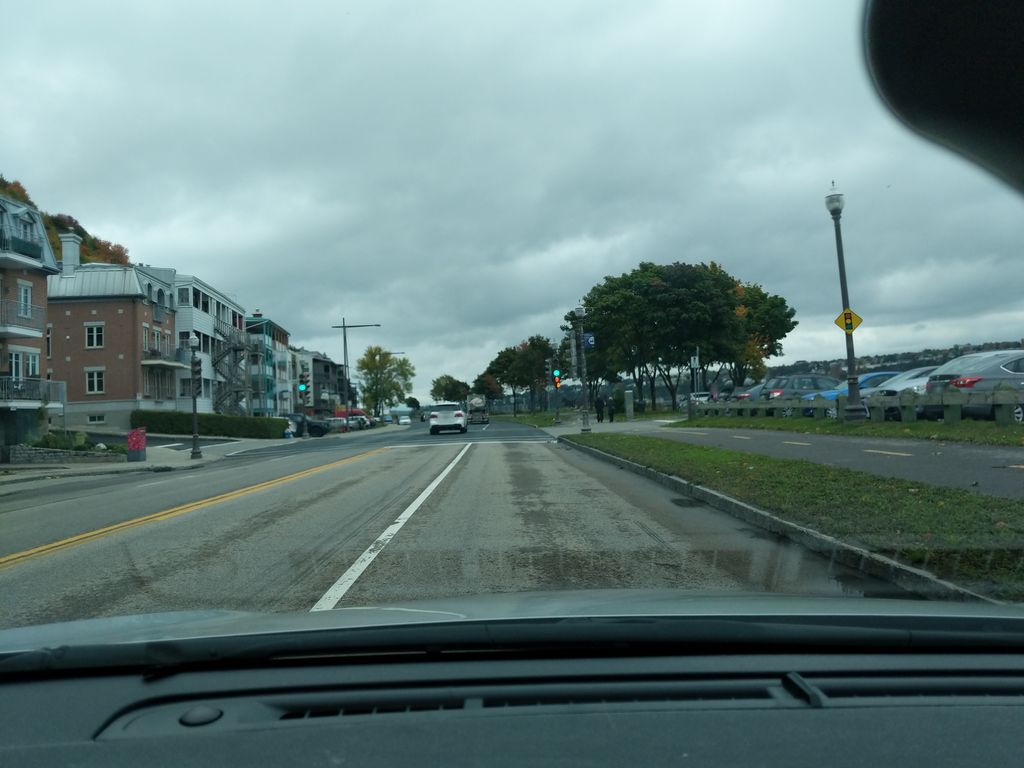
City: quebec_city